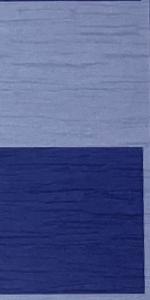
Label: Empty